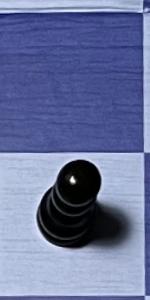
Label: Pawn_Black